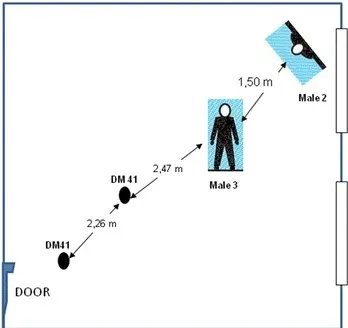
Sketch of the case with two DM-41 hand grenades were detonated.
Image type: radiology (ct)